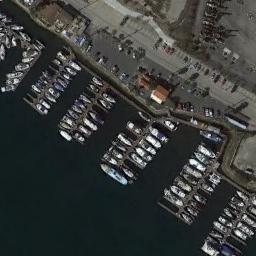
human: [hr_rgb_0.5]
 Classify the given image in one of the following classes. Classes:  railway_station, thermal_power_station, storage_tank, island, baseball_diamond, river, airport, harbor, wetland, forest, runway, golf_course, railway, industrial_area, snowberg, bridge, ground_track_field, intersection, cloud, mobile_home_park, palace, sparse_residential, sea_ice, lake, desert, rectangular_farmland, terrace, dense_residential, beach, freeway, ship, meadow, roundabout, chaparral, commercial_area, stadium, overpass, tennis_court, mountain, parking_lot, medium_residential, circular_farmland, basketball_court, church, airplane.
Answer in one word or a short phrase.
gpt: harbor